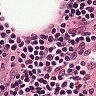
Metastatic tissue present: no